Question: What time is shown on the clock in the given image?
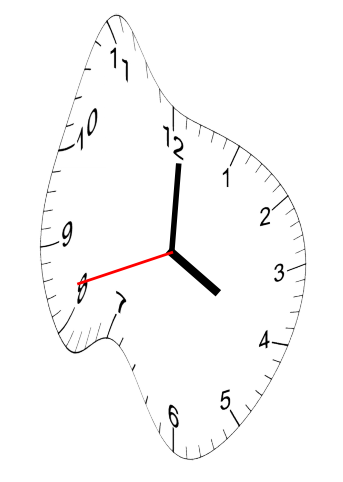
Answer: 04:00:42